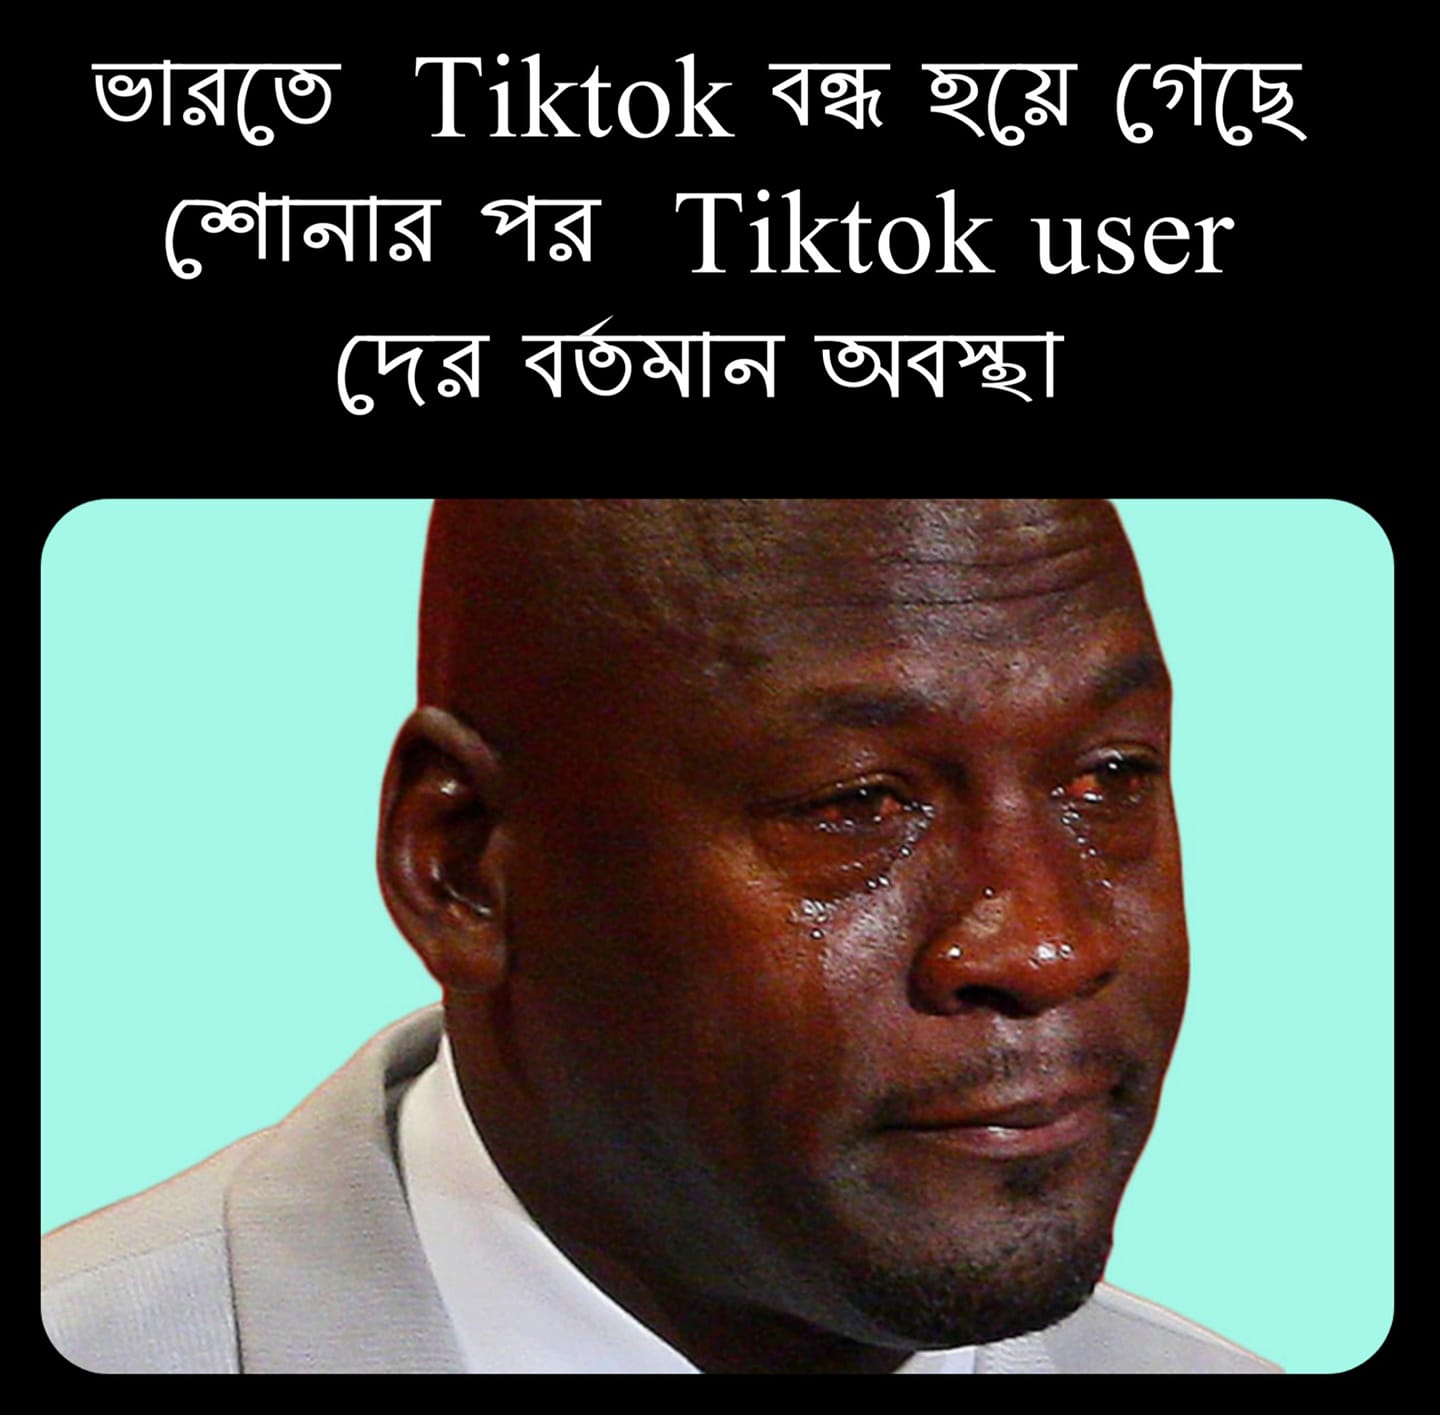
Caption: ভারতে Tiktok বন্ধ হয়ে গেছে শোনার পর Tiktok user দের বর্তমান অবস্থা
Label: non-hate